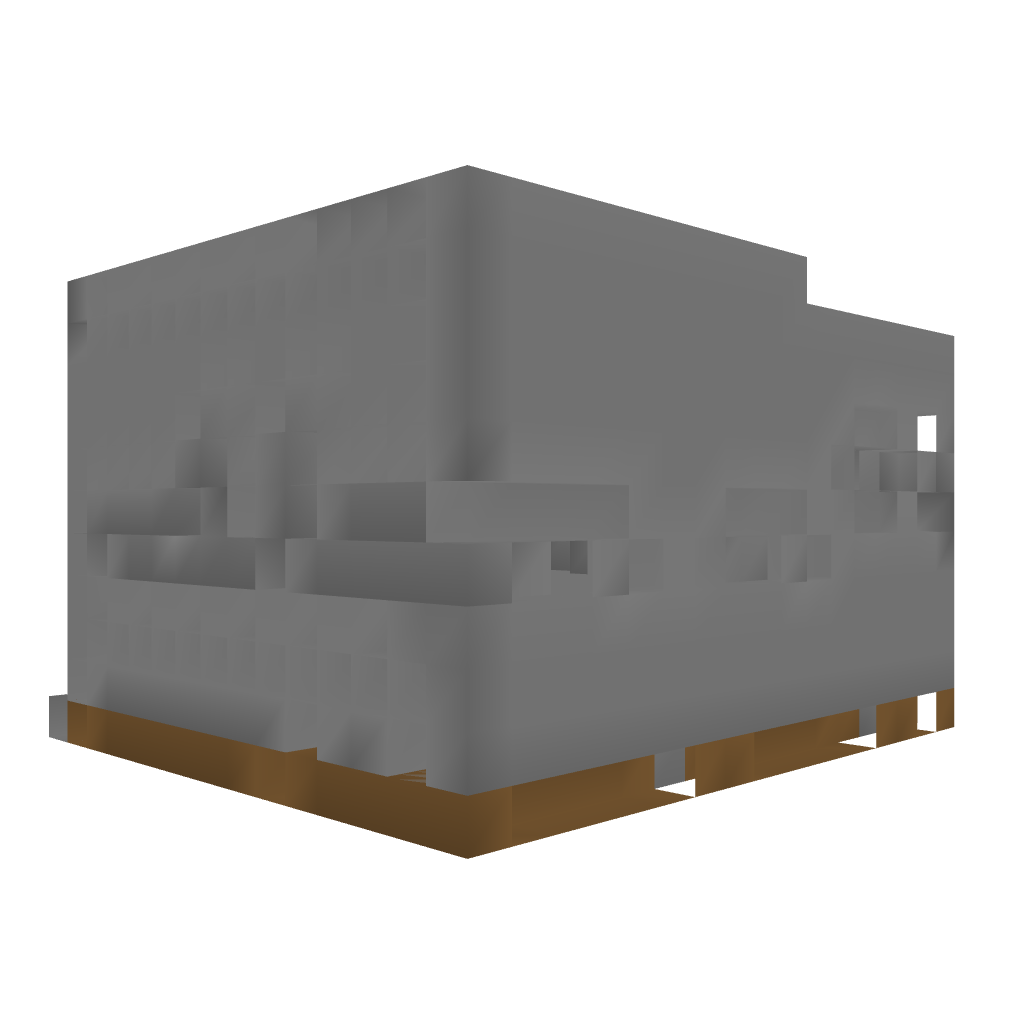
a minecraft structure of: survival dungeon bad low quality